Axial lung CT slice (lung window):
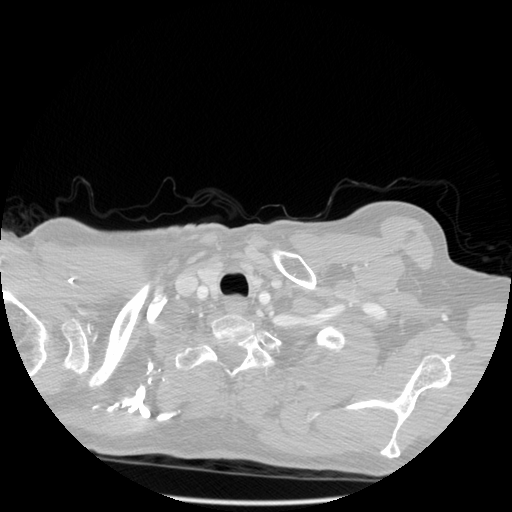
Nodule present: no